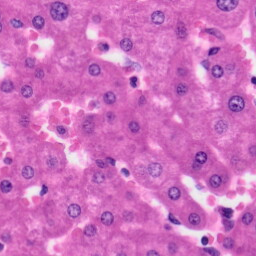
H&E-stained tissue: Liver